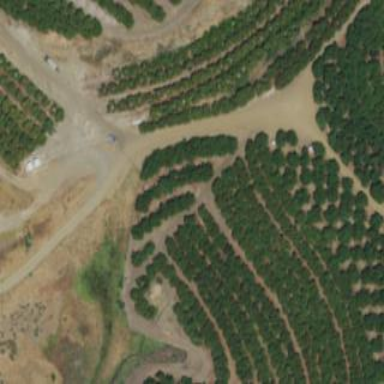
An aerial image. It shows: Orchard.